Aerial crown-view tile of a tropical tree (Barro Colorado Island, Panama), acquired 20241014:
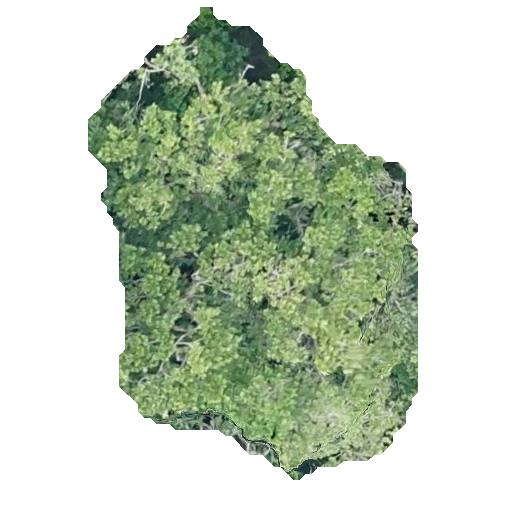
Species: Anacardium excelsum
GBIF accepted scientific name: Anacardium excelsum
Crown area: 167.186 m²